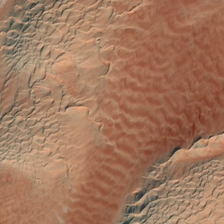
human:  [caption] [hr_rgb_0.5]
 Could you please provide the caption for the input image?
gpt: many ripples are in a piece of yellow desert .

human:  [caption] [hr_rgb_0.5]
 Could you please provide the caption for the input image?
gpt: many ripples are in a piece of yellow desert .

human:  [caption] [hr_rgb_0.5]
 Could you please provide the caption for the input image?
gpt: many ripples are in a piece of yellow desert .

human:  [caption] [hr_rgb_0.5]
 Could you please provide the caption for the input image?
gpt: many ripples are in a piece of yellow desert .

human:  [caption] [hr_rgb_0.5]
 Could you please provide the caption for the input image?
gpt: many ripples are in a piece of yellow desert .